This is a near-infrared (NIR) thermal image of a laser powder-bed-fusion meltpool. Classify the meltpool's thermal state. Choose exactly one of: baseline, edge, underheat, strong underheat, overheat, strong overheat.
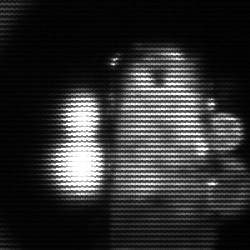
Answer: strong underheat